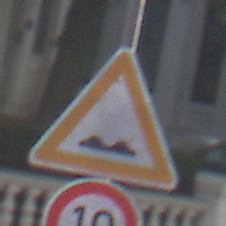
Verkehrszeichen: UnebeneFahrbahn
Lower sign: Geschwindigkeit10
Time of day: MorningAfternoon
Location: Outdoor (Urban)
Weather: PartlyCloudy
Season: NotSpecified
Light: Natural